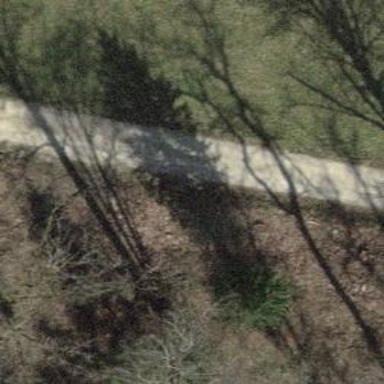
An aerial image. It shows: Bench for seating.